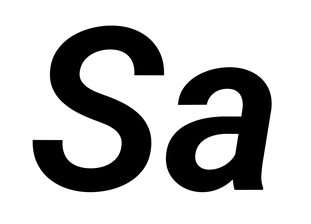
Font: Roboto-Italic_SemiBold_Italic